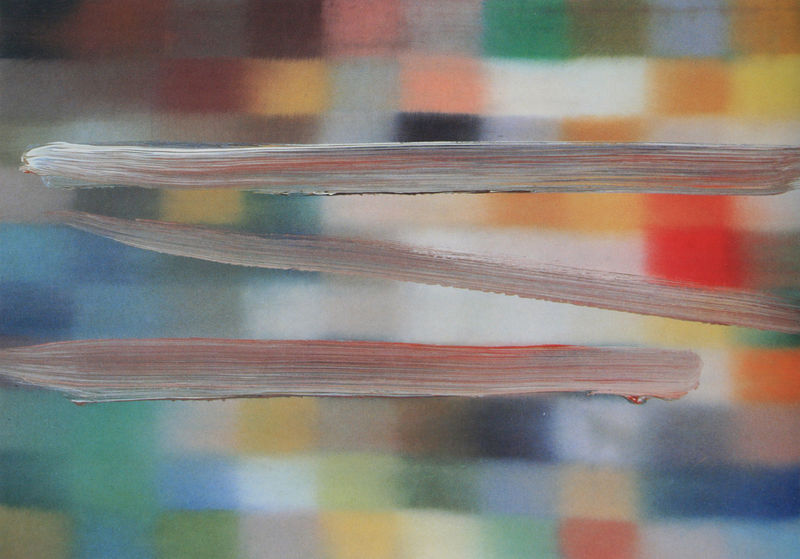
Titel: Abstraktes Gemälde (848-10)
Künstler: Gerhard Richter
Standort: London
Institution: Anthony d'Offay Gallery
Schlagwörter: blau, gelb, grün, bunt, finger, grau, hintergrund, orange, schwarz, weiss, rot, malerei, schachbrett, rosa, farbe, lila, linien, striche, unscharf, pinsel, verschwommen, pinselstriche, gerhard richter